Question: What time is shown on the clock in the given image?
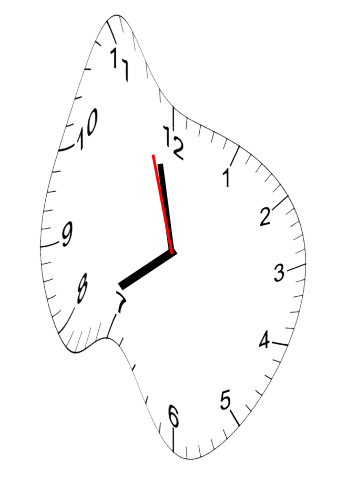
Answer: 07:57:57